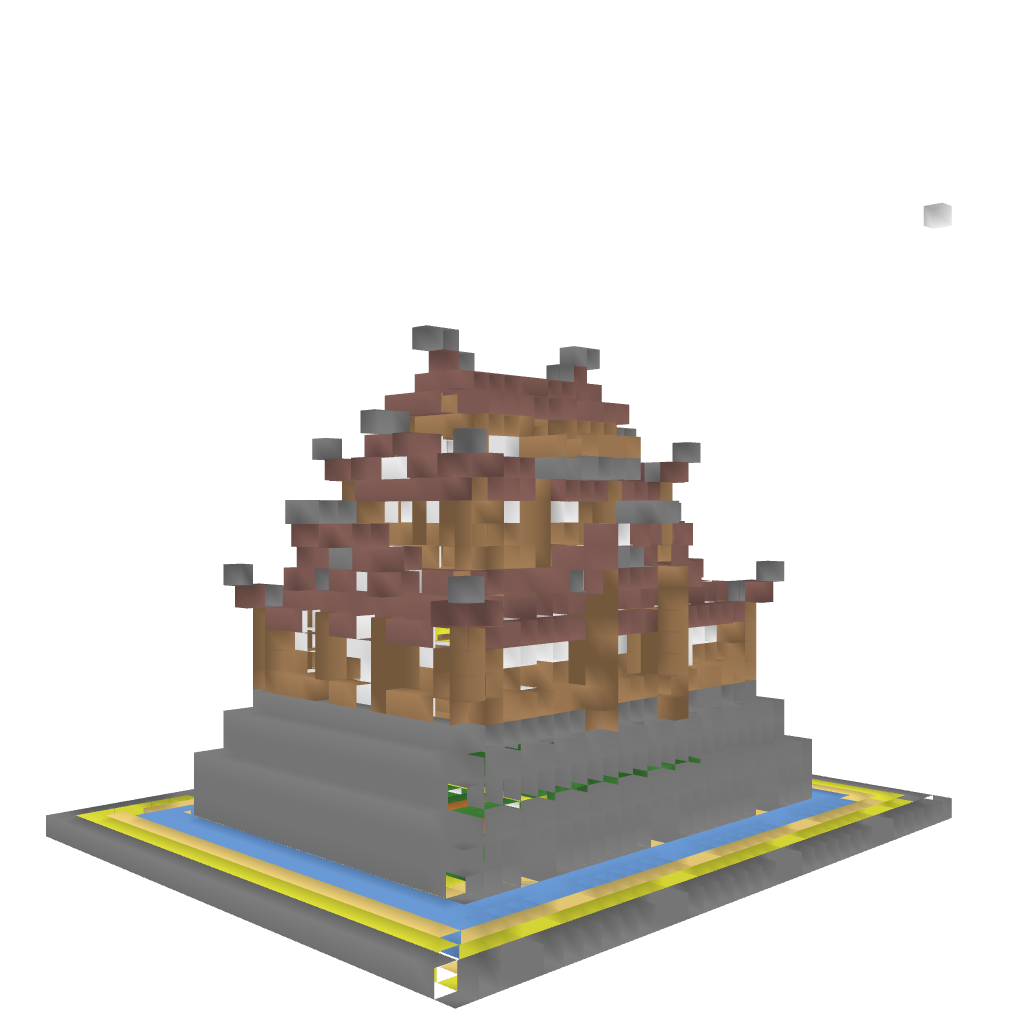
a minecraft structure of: Supreme Class Asian Style House bad low quality